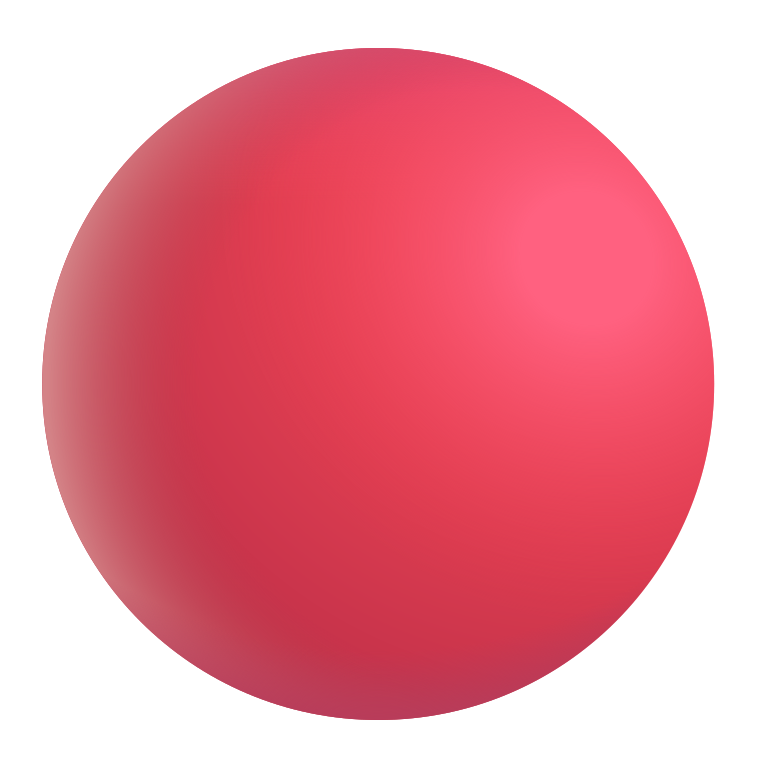
red circle color